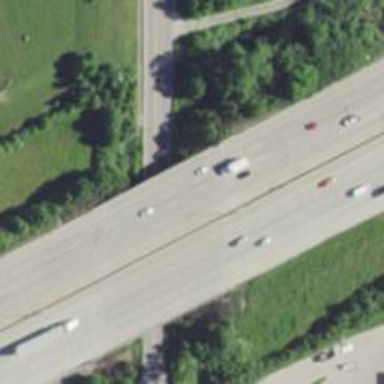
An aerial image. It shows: Bridge over motorway.